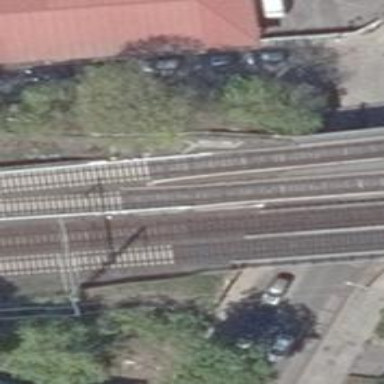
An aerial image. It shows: Bridge carrying electrified light rail track.